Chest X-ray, PA view. Patient: 57 years old, sex F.
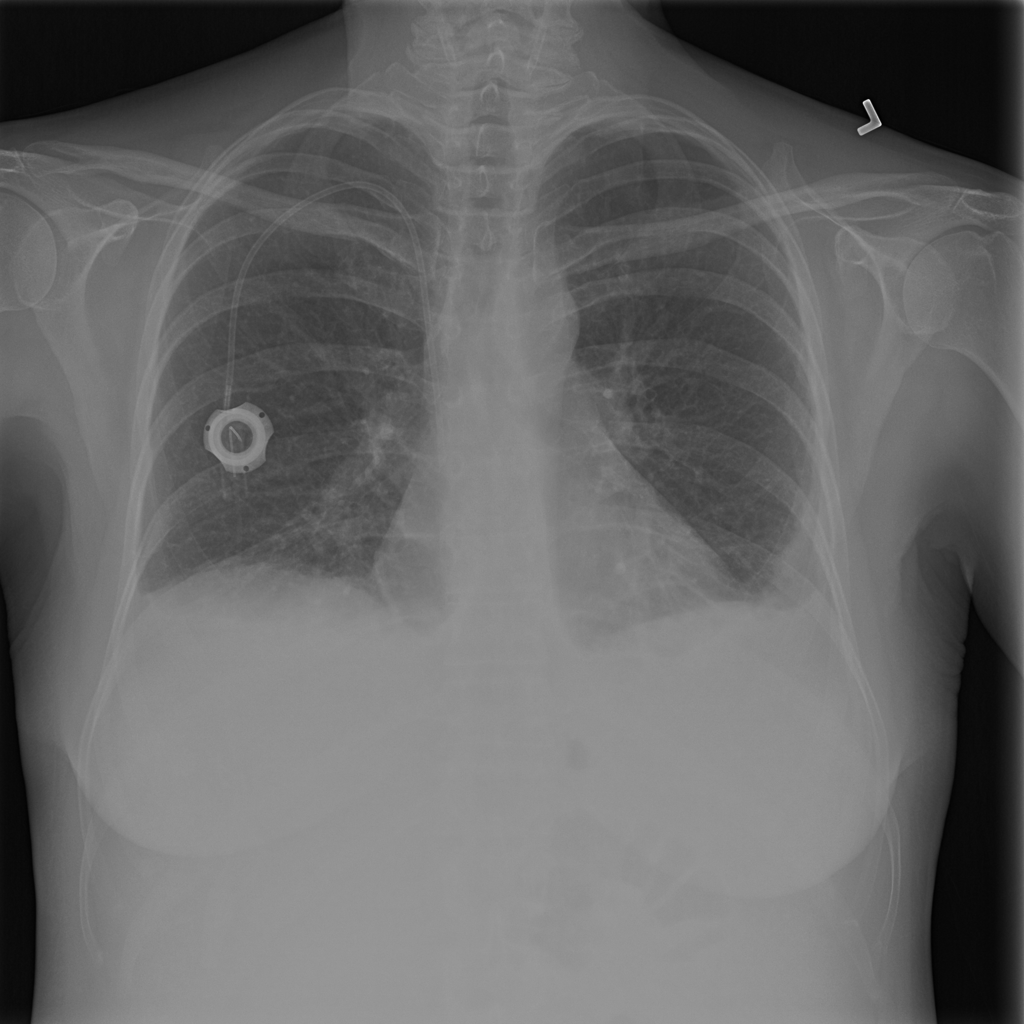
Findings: Effusion